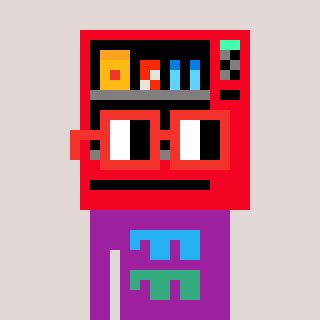
a pixel art character with square red glasses, a vending machine-shaped head and a magenta-colored body on a warm background